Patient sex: M
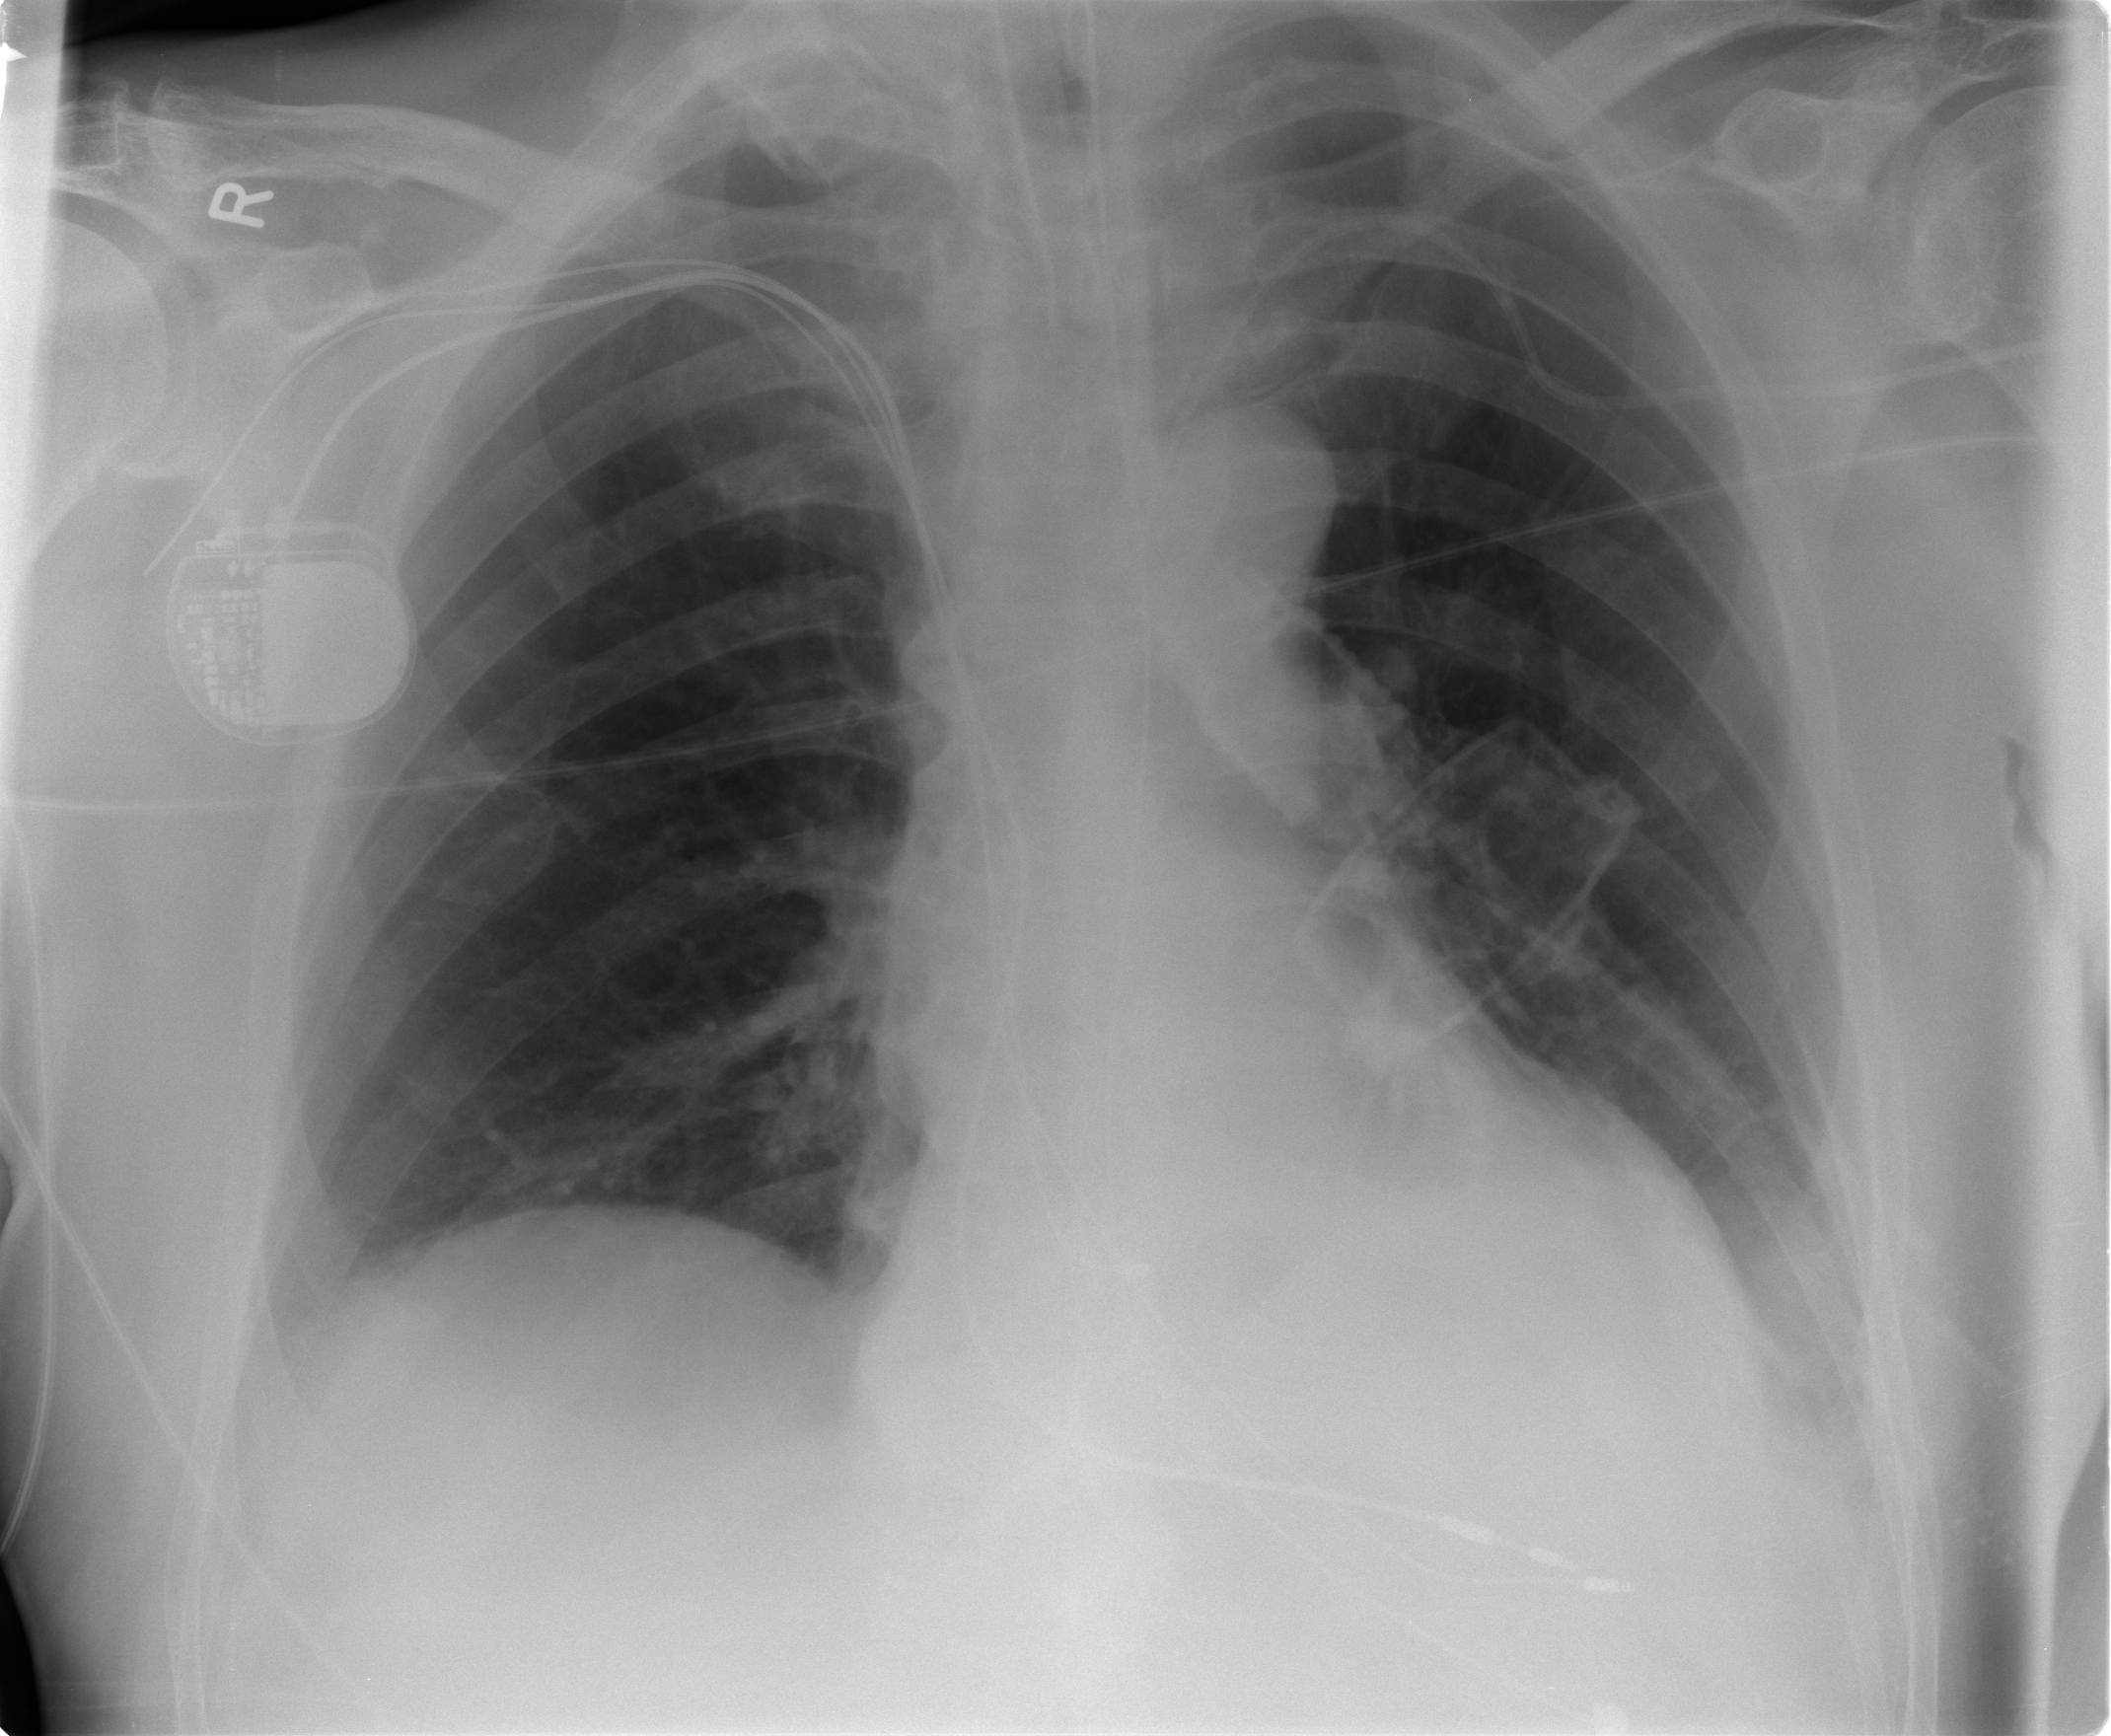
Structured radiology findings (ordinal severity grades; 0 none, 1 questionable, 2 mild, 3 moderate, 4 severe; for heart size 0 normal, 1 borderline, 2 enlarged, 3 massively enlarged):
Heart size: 0
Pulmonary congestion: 0
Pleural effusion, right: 1
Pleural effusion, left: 1
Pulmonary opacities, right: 0
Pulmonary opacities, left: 0
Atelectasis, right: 0
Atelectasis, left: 0